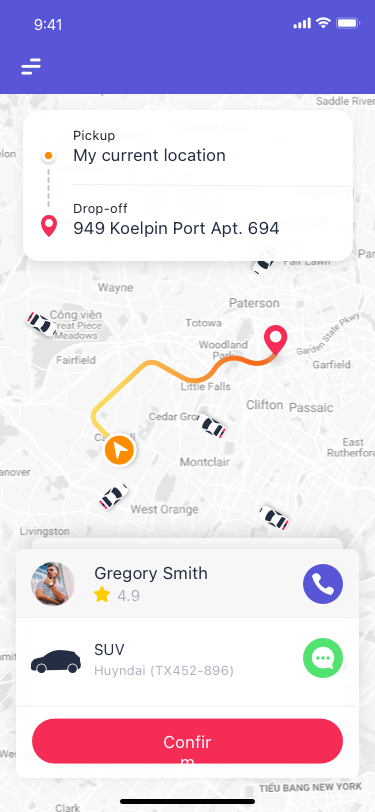
Text in this UI design:
My current location
949 Koelpin Port Apt. 694
Pickup
Drop-off
Confirm
Gregory Smith
Huyndai (TX452-896)
SUV
4.9